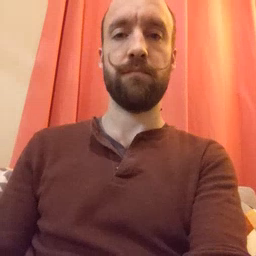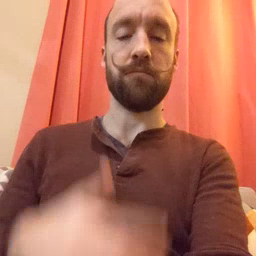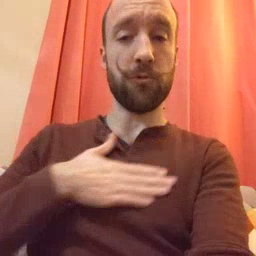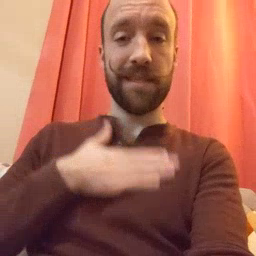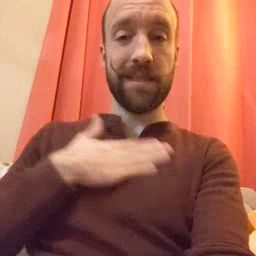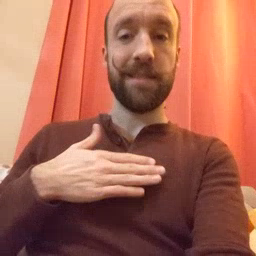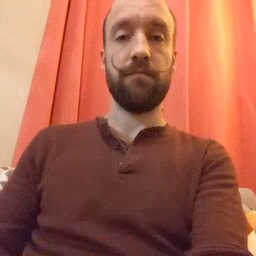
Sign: please